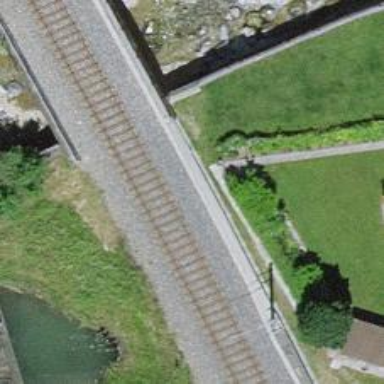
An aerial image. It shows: Railway bridge with electrified contact line. There is one track on the bridge.